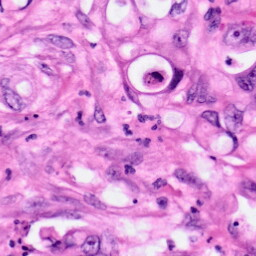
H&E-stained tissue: Pancreatic